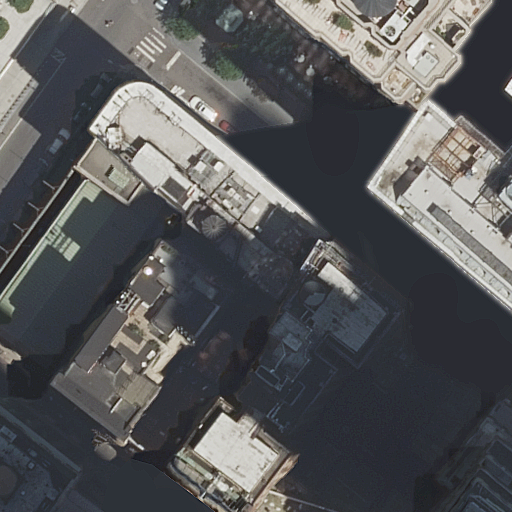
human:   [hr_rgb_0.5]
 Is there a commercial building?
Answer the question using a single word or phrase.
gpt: no

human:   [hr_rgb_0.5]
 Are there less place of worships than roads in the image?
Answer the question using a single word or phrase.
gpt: yes

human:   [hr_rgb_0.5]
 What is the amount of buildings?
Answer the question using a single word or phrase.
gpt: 12

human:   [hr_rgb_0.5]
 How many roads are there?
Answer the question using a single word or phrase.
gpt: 4

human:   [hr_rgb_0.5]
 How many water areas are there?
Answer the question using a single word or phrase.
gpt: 0

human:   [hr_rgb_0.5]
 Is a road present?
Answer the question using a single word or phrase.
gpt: yes

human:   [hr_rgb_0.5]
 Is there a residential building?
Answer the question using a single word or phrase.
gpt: yes

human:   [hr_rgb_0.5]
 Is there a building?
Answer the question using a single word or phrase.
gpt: yes

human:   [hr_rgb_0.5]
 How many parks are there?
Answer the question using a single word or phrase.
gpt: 1

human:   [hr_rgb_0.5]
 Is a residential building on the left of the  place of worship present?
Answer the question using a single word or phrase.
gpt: no

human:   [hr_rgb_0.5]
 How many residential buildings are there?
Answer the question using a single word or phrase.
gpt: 11

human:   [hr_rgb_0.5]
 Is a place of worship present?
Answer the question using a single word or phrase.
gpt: yes

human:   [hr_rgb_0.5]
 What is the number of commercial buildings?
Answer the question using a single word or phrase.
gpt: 0

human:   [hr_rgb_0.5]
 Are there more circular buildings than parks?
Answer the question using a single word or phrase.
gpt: no

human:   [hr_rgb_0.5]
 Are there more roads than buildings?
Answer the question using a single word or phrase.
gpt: no

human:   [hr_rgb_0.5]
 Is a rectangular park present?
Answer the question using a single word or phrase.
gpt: no

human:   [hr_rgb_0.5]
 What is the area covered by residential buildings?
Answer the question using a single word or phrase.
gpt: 7635m2

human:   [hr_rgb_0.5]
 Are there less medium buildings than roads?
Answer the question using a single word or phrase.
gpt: yes

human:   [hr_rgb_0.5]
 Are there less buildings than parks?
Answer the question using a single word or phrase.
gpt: no

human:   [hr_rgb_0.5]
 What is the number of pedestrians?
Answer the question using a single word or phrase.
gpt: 1

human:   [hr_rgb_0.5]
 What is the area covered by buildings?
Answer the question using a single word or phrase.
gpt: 7675m2

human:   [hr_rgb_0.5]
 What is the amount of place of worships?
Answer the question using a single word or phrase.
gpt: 1

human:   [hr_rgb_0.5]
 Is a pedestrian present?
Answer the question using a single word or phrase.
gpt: yes

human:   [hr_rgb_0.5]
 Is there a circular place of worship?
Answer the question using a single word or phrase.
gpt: no

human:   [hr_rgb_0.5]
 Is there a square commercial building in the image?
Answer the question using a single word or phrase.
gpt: no

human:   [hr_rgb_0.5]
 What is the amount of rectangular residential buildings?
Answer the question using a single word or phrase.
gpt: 5

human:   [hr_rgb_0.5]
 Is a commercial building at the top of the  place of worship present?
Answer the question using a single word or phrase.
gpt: no

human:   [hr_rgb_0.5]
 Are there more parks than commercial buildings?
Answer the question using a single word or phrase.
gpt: yes

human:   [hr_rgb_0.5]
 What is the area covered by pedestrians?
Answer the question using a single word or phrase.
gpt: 5m2

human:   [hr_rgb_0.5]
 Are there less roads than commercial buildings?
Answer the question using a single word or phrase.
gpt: no

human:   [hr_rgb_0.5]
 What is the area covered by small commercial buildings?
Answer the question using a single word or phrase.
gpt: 0m2

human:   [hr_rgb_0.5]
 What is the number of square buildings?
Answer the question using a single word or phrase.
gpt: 0

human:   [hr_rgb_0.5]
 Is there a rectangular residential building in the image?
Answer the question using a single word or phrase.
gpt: yes

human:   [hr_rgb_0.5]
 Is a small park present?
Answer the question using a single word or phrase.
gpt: yes

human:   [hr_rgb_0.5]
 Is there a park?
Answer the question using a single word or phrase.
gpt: yes

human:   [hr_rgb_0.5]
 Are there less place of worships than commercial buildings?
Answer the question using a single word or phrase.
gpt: no

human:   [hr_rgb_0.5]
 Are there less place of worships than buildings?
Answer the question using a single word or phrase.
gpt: yes

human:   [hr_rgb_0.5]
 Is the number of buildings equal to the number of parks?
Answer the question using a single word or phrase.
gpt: no

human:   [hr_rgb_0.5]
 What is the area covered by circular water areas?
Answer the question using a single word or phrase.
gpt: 0m2

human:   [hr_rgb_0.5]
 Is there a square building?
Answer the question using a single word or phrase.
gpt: no

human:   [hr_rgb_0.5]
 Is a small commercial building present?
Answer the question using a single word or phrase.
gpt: no

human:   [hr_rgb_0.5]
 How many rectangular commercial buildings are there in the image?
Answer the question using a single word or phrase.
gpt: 0

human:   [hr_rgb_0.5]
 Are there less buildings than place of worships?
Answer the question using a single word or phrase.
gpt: no

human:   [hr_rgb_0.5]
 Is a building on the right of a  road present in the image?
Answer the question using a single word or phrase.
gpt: yes

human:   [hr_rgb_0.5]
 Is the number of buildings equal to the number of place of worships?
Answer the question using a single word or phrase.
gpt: no

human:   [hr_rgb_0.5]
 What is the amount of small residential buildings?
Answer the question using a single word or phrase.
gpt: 3

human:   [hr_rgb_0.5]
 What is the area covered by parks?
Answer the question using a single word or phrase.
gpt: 33m2

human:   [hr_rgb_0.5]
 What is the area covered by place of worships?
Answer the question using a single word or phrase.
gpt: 39m2

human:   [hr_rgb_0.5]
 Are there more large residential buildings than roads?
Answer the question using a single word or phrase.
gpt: yes

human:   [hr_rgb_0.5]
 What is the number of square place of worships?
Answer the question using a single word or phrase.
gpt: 0

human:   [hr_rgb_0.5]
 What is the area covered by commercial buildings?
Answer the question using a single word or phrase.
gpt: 0m2

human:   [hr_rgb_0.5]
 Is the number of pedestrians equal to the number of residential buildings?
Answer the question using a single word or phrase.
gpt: no

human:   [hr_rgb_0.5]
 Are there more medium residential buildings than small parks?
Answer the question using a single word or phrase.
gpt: yes

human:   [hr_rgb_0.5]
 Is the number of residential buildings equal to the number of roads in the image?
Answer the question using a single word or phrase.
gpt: no

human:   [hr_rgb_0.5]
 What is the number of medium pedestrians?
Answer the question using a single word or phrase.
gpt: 0

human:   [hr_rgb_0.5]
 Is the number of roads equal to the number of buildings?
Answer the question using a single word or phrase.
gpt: no

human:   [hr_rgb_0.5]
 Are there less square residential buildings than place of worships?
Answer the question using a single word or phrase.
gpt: yes

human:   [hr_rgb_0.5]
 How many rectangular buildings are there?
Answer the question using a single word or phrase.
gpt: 6

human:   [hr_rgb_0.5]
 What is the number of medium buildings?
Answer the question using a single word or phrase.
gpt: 2

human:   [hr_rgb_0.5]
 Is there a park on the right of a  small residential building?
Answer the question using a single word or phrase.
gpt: yes

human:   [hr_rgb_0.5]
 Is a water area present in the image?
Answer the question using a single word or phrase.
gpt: no

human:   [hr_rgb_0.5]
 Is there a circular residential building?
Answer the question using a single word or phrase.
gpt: no

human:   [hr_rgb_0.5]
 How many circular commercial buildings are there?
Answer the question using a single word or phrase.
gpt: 0

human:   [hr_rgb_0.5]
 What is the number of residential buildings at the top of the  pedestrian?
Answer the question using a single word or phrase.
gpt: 0